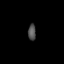
Tissue: prostate
Cell type: Myeloid cells
Senescence score: 0.7525
Nuclear area (px): 125
Mean DAPI intensity: 78.176